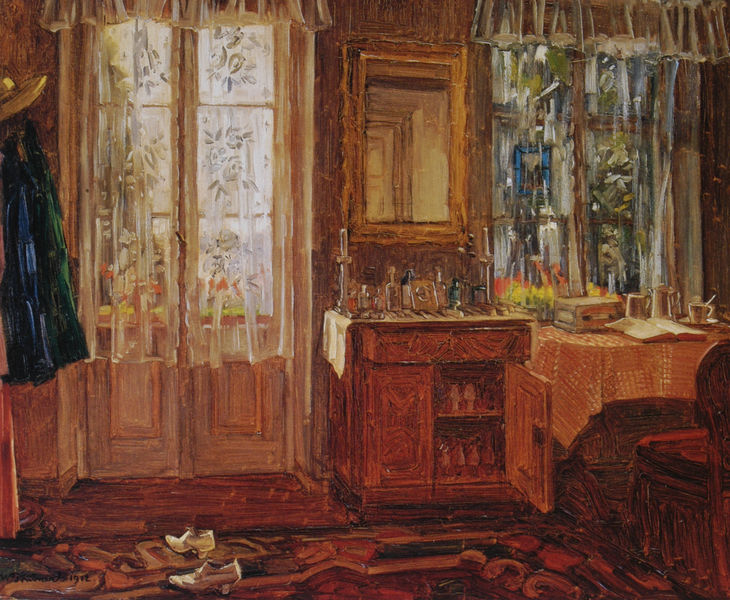
Titel: Balkonzimmer-Interieur am Starnberger See
Künstler: Heinrich Wilhelm Trübner
Standort: Essen (Ruhr)
Institution: Museum Folkwang
Schlagwörter: blau, dunkel, gemälde, weiß, gelb, grün, impressionismus, blumen, braun, bunt, fenster, glas, hell, holz, hut, kleider, licht, orange, raum, schwarz, stuhl, tisch, tür, zimmer, blick, rot, tuch, malerei, muster, teppich, flaschen, gläser, jacke, wand, rahmen, bild, spiegel, tischdecke, tischtuch, vorhang, öl, spiegelung, sonne, boden, gewand, gold, interieur, mantel, sessel, innen, garten, kanne, krug, balkon, terrasse, farbig, sommer, kommode, schrank, schreibtisch, schuhe, warm, farben, türe, van gogh, löffel, gardine, gardinen, salon, vorhänge, kerze, schublade, kerzen, leuchter, tasse, menzel, transparent, deckchen, offen, buch, gogh, draußen, untertasse, jacken, kiste, schuh, inneres, kasten, parfum, komode, kerzenständer, schranktür, flakon, fläschchen, absätze, gaderobe, garderobe, halter, fröhlich, schränkchen, boudoir, flacon, vogelhaus, bich, kleiderhaken, spitzschuhe, spielgel, e, stroes, gart3en, schränk, enhut